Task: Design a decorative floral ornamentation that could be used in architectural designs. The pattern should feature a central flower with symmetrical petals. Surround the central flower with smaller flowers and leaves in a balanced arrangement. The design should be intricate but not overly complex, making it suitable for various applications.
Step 475:
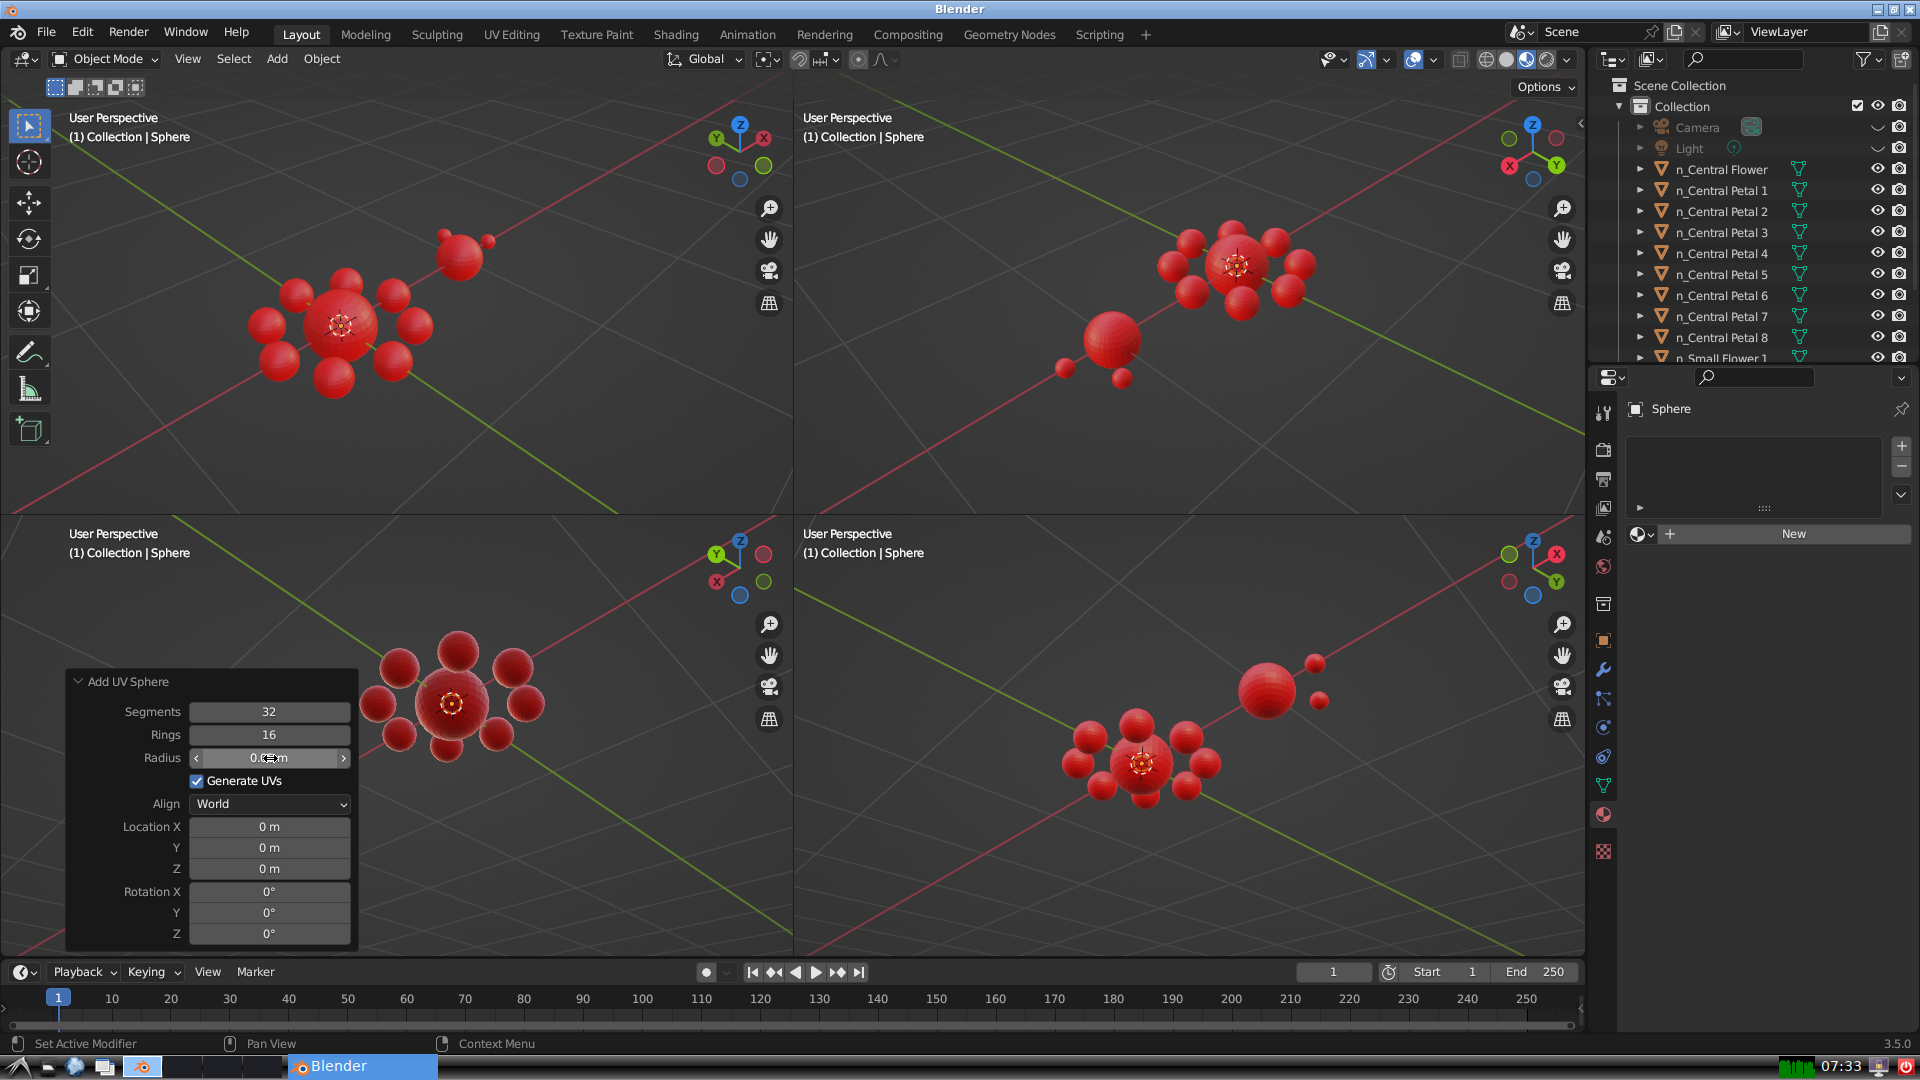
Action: {"mouse_move": [960, 540]}